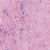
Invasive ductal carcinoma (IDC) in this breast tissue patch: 0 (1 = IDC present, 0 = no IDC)